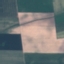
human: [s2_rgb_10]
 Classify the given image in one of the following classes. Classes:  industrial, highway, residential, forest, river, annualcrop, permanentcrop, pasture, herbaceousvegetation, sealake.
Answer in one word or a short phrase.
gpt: AnnualCrop